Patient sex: M
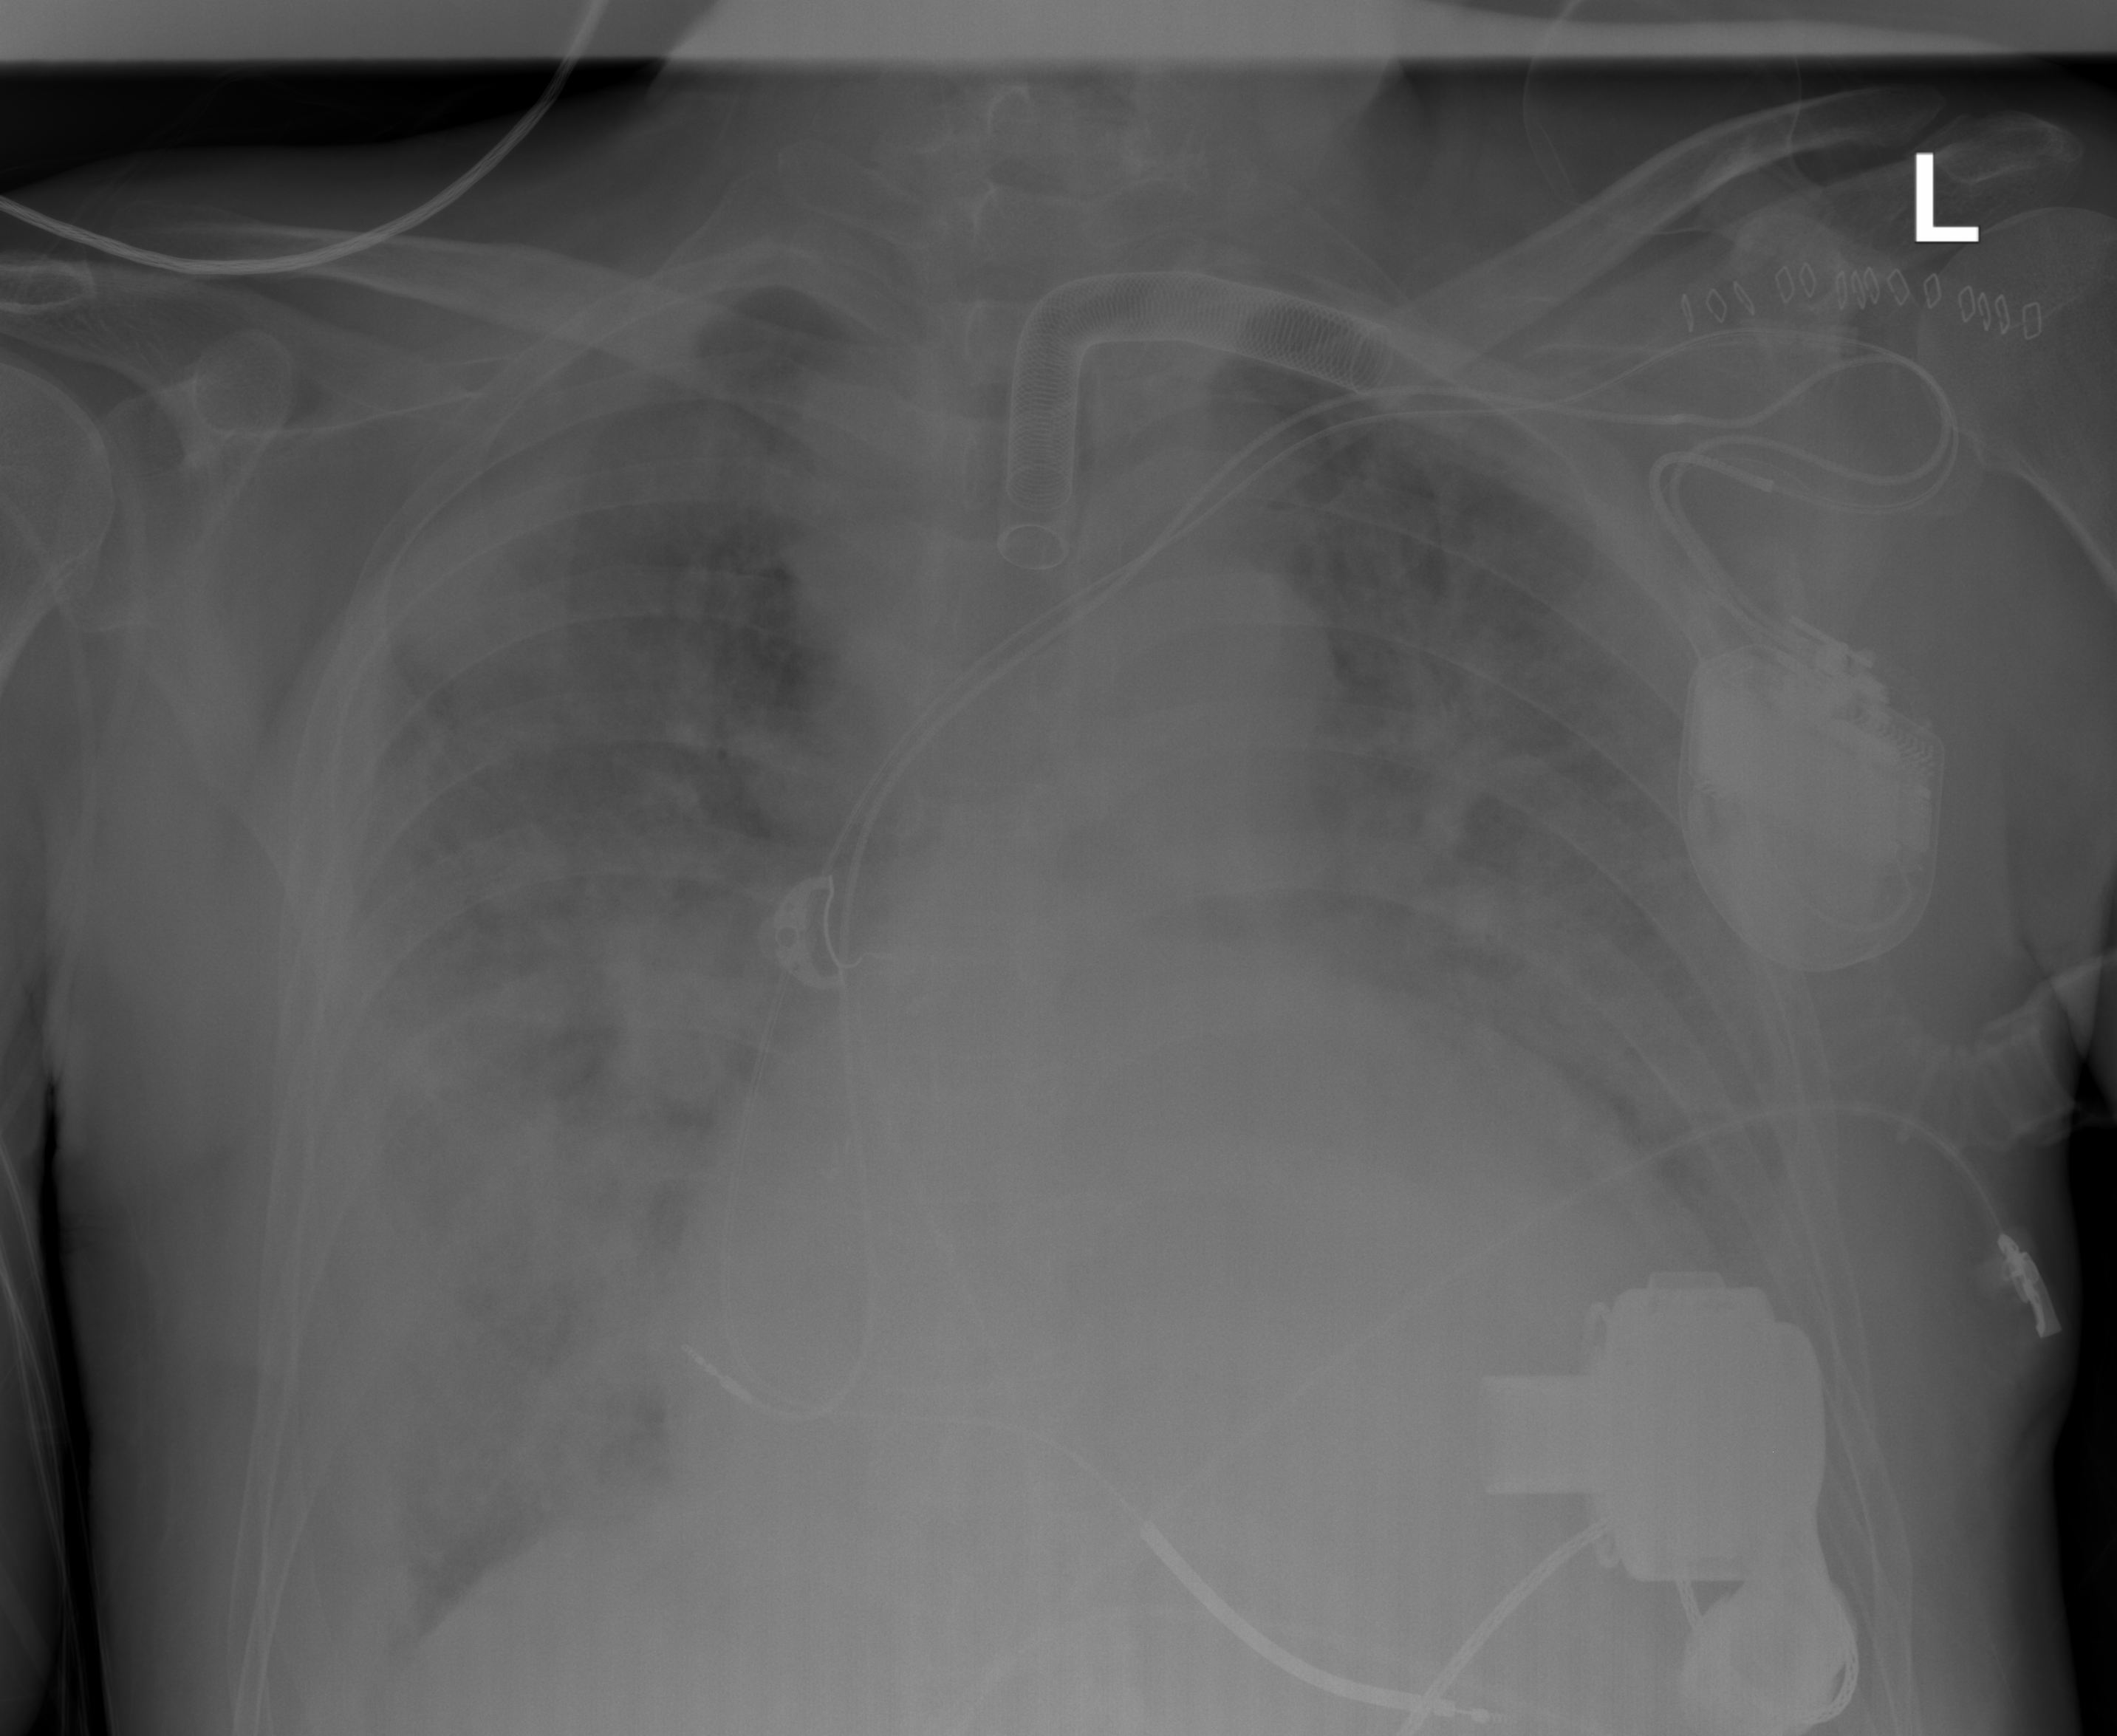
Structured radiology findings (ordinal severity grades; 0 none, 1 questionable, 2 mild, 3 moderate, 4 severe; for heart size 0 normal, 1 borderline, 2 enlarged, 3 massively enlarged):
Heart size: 2
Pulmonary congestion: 3
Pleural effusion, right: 2
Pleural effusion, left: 2
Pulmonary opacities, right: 3
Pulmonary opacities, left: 3
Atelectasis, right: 3
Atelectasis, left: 3